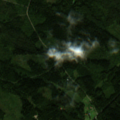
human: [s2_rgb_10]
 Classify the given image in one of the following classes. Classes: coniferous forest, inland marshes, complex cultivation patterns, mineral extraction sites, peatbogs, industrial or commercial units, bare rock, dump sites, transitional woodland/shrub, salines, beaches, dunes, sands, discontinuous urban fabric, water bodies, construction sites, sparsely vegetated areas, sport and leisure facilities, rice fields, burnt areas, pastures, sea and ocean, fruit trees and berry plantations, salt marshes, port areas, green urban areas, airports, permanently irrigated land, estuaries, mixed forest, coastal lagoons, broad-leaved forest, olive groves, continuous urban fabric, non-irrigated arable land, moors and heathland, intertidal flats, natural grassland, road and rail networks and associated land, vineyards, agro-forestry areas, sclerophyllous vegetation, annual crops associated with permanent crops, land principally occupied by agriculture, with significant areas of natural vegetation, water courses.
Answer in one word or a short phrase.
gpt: coniferous forest, mixed forest, transitional woodland/shrub